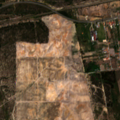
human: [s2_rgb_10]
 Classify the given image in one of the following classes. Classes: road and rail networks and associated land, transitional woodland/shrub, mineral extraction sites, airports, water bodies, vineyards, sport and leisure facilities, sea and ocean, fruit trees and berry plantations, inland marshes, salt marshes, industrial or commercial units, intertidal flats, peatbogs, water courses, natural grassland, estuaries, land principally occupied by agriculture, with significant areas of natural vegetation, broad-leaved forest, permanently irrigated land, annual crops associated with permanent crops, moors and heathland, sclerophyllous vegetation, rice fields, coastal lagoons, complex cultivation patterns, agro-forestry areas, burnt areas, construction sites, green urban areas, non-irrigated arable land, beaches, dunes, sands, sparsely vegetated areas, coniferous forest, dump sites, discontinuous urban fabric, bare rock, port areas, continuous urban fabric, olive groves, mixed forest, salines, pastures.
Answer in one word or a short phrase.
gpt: continuous urban fabric